Question: I am given a herculean task of architecture and design of a system. I am very comfortable with programming, not design. So, I have decided to beg some advice here about how/where to start my task. I have tried to put all the right questions(I think) in the picture below:

<URL>
So, I can answer one question among those: "Why XML-RPC?" Because, it's robust, well designed, industry standard way of communication (I read it in a IEEE paper).
Please answer any of the questions in the image.
P.S. I agree, asking for easy solution to all this(last question in image) is very lazy. But isn't that what one should do? Not solve anything that's been solved once?
EDIT:
The app has to basically provide a way for the remote users to interact with machine. One way to put it is, app should provide networking features to machine interaction api.
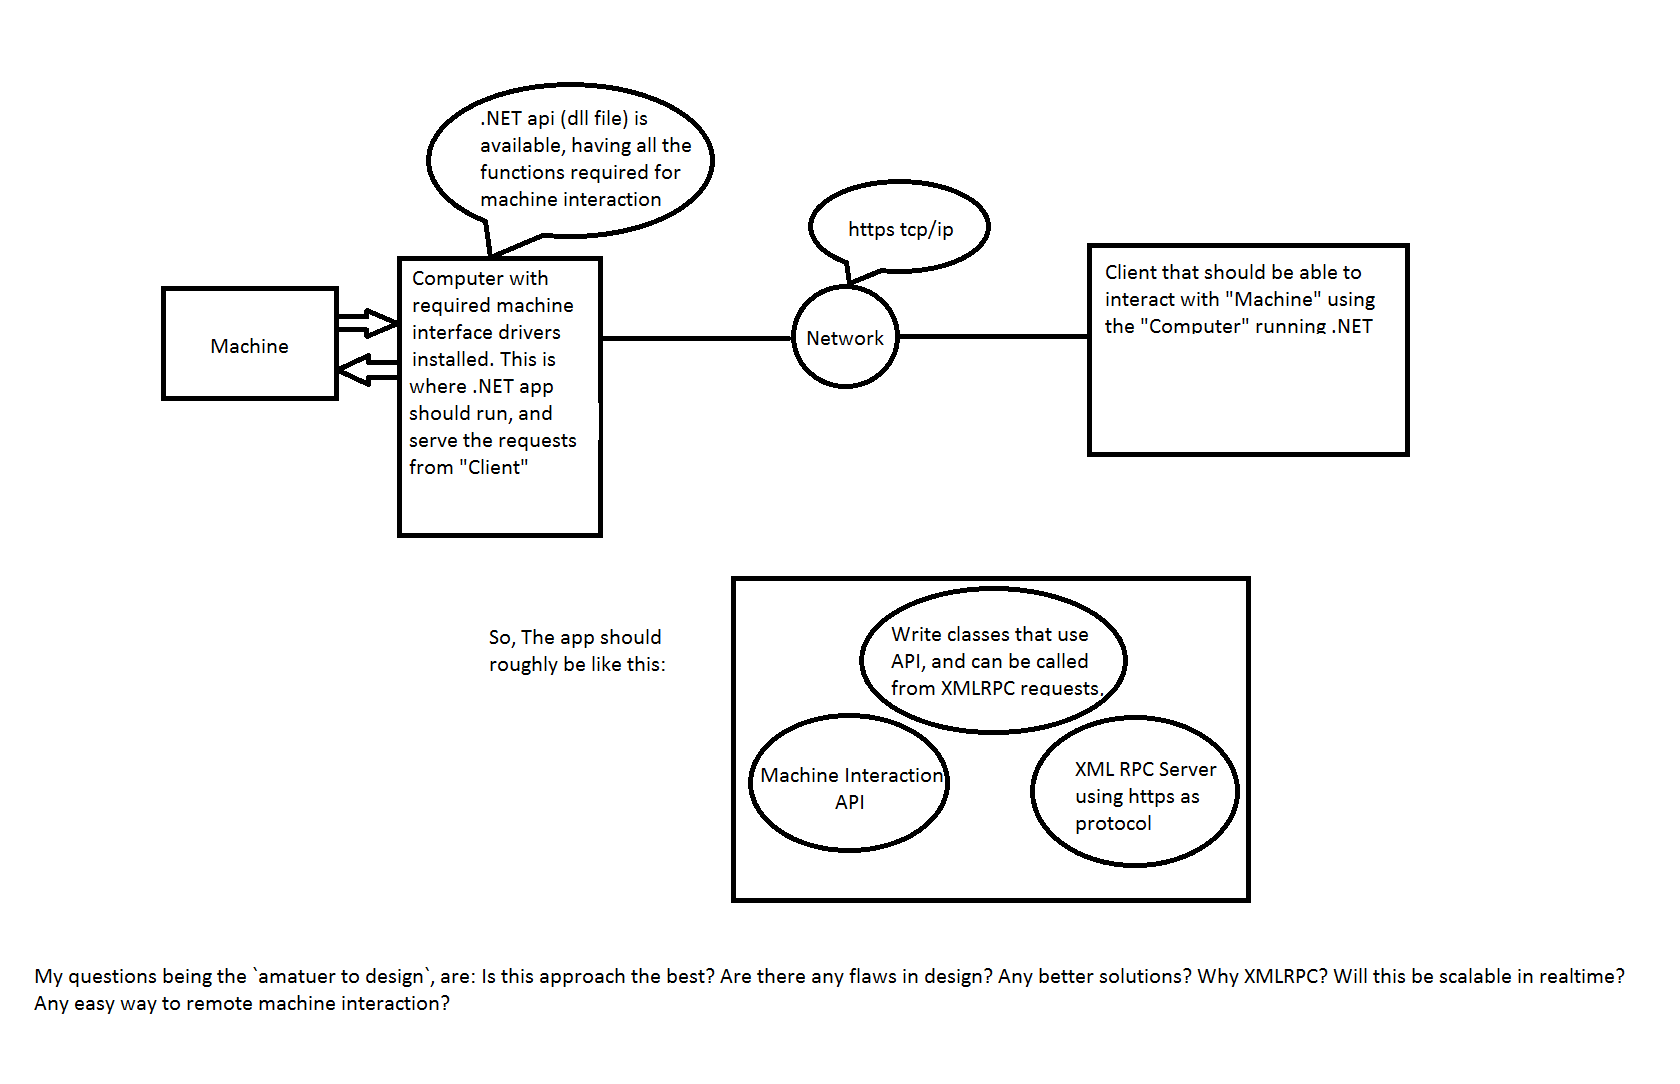
Answer: Thanks for the clarification.
I think you'll need to do a little more research about exactly how you want to communicate between the server (machine computer) and the clients. One option might be two-way communications using MSMQ (message queue). Microsoft has a page about it here <URL>
Here's how I see it possibly working. Each section is a separate project in your solution.
- - - - -
- - - - -
- -